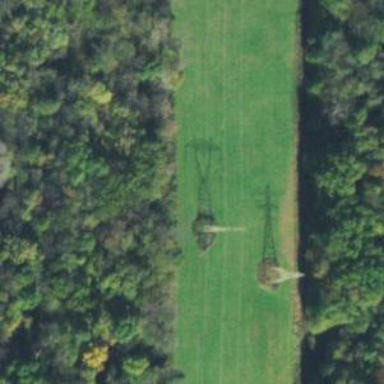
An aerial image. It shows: Lattice structure tower.